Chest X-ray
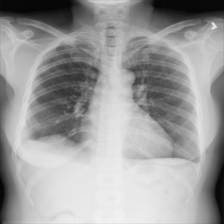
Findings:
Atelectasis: negative
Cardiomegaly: negative
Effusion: negative
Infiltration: negative
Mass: negative
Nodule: negative
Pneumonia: negative
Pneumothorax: negative
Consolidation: negative
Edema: negative
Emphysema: negative
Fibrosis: positive
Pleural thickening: negative
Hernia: negative